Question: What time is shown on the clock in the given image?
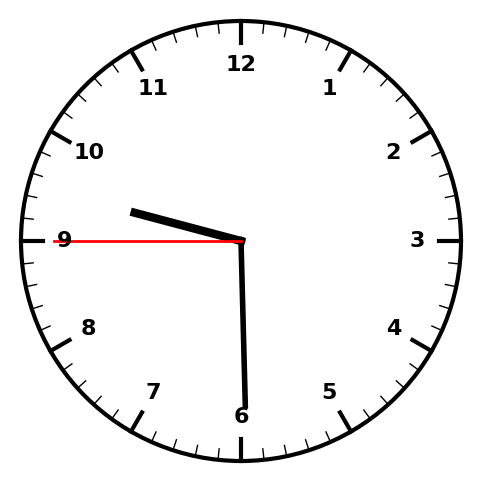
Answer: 09:29:45